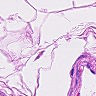
Metastatic tissue present: no